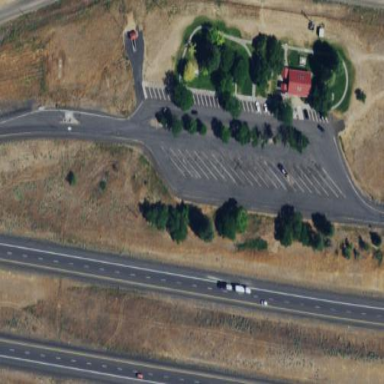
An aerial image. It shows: Rest area on the road.